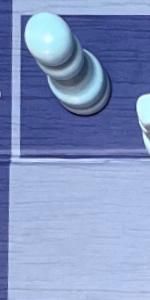
Label: Empty